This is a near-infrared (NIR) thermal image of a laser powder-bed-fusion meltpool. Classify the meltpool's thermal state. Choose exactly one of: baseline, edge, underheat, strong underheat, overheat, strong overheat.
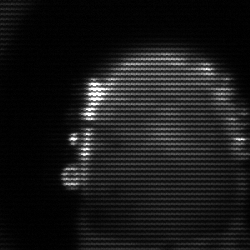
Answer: baseline